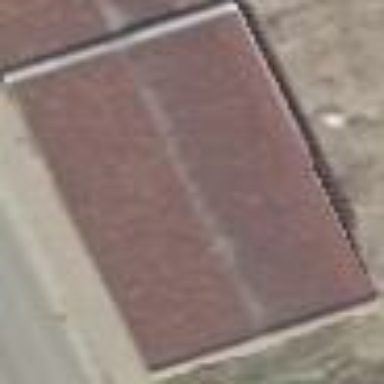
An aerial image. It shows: Barn.